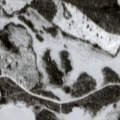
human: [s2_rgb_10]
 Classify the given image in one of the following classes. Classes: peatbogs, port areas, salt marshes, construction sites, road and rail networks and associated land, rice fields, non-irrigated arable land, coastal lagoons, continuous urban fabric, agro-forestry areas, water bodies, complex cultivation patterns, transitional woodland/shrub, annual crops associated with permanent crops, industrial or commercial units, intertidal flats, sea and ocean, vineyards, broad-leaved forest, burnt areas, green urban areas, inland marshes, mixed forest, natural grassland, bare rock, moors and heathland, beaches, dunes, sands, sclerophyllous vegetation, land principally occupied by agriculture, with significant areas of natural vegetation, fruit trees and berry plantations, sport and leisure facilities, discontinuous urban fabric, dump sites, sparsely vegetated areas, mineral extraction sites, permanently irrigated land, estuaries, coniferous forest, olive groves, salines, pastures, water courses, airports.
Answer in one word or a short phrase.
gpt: coniferous forest, mixed forest, transitional woodland/shrub, water bodies